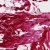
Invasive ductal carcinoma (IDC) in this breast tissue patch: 0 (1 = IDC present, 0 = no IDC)